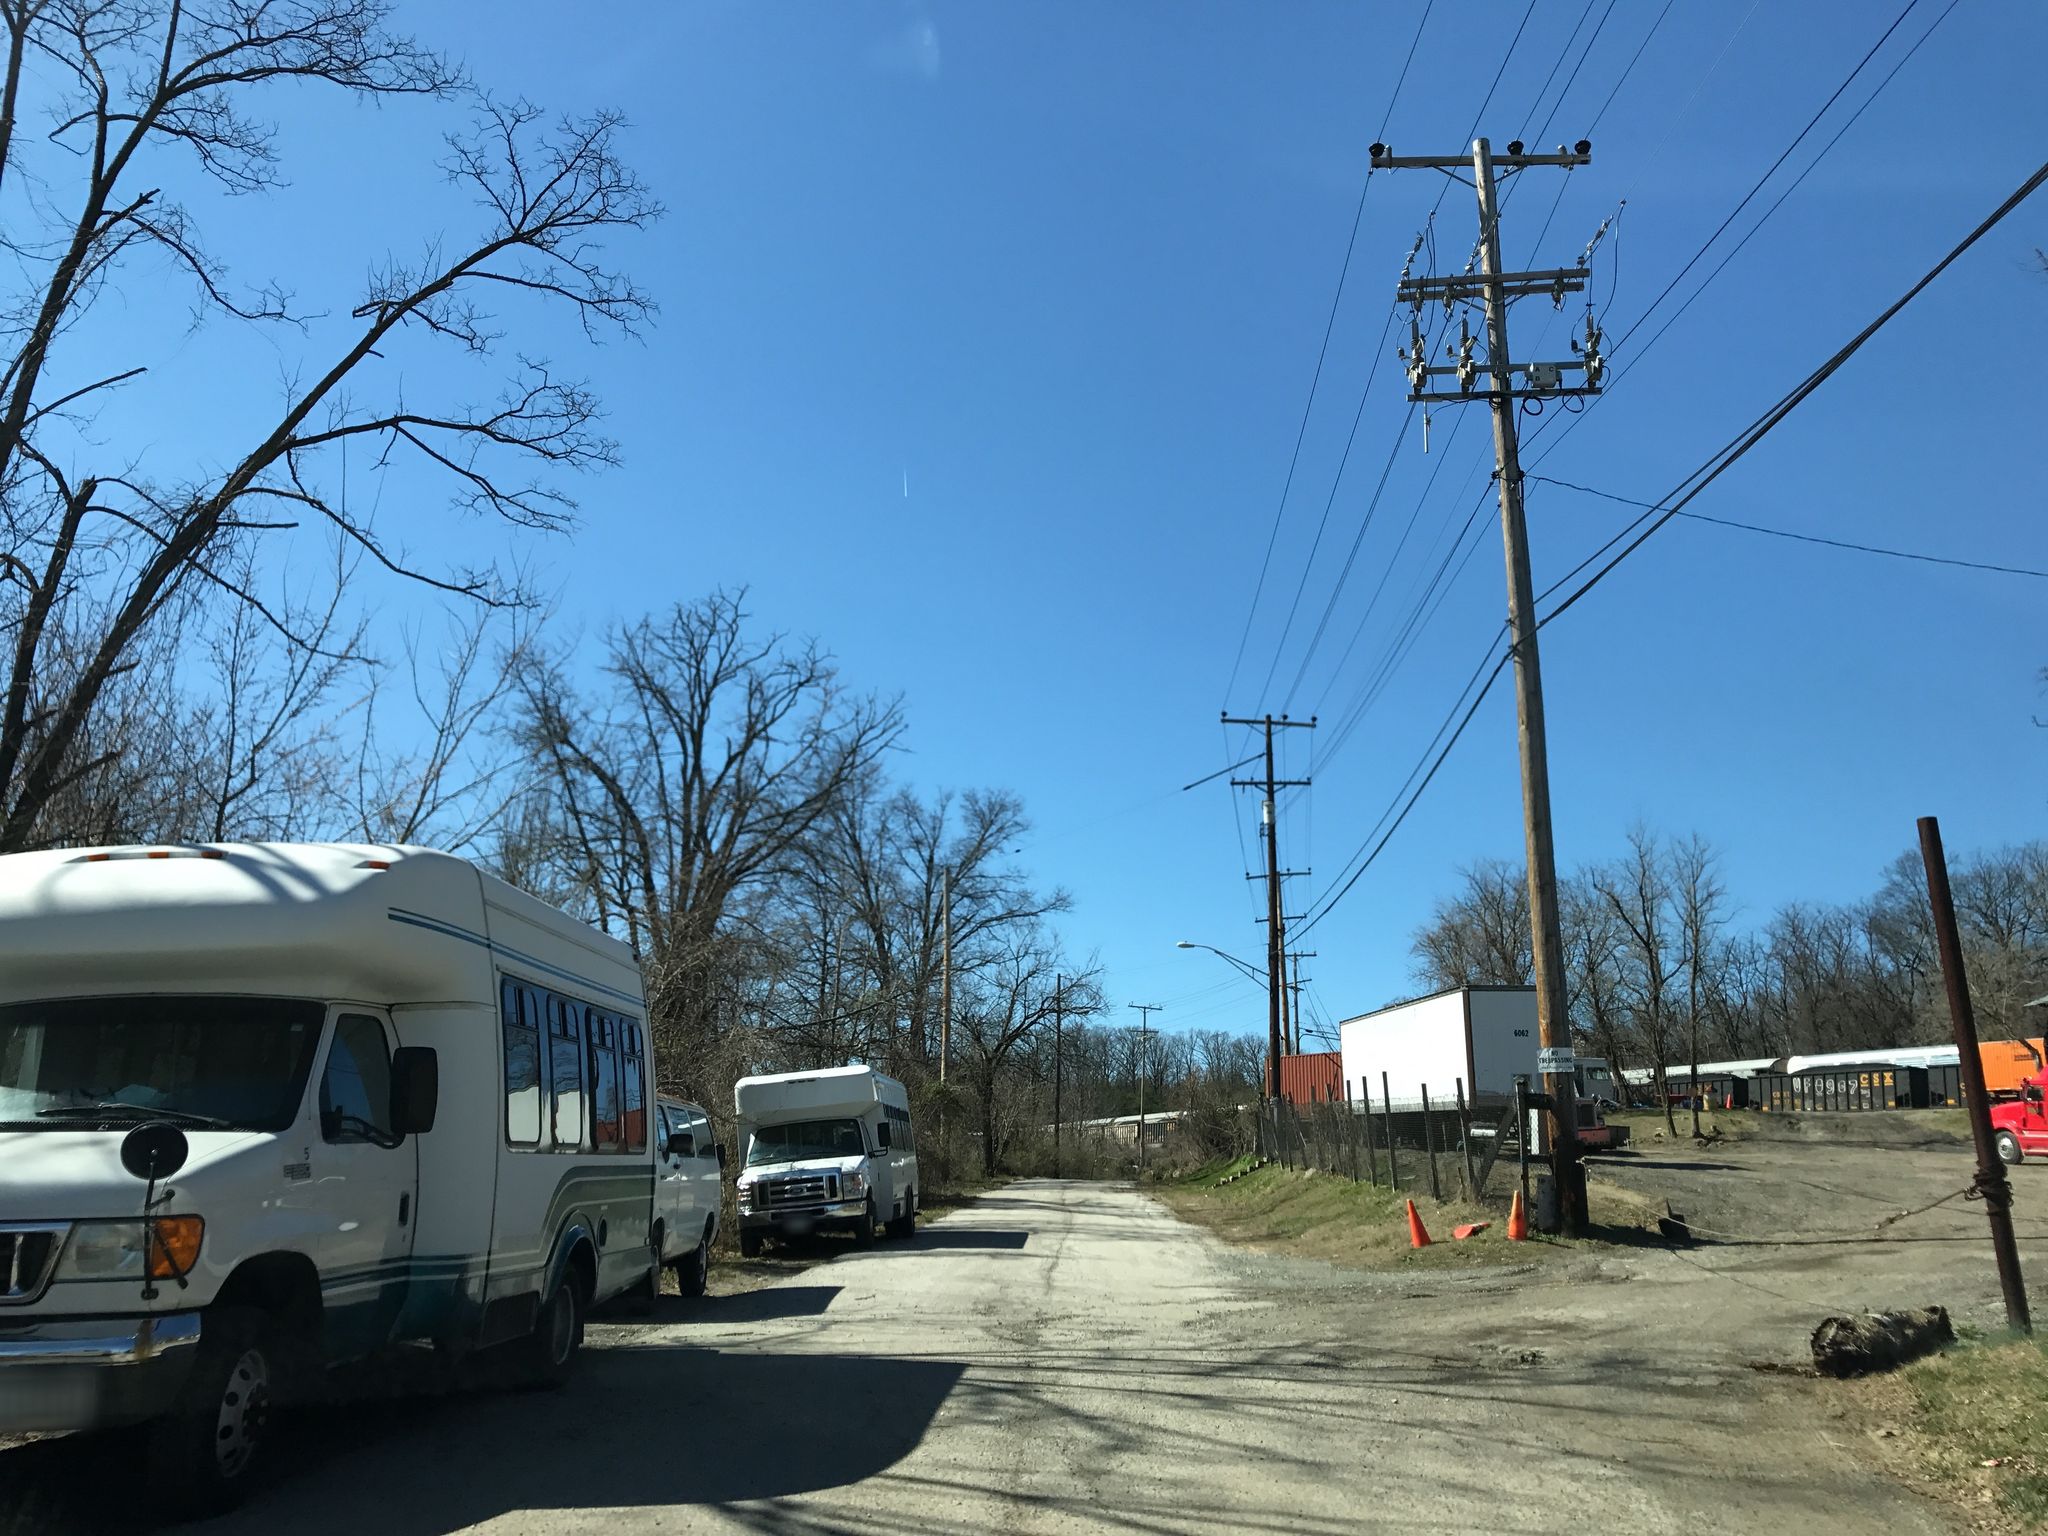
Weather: snowy
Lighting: day
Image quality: good
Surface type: walking surface
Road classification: service, residential, unclassified
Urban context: very low density rural
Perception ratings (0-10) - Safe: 4.89, Lively: 7.09, Beautiful: 6.4, Boring: 5.67, Depressing: 8.26, Wealthy: 1.61